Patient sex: M
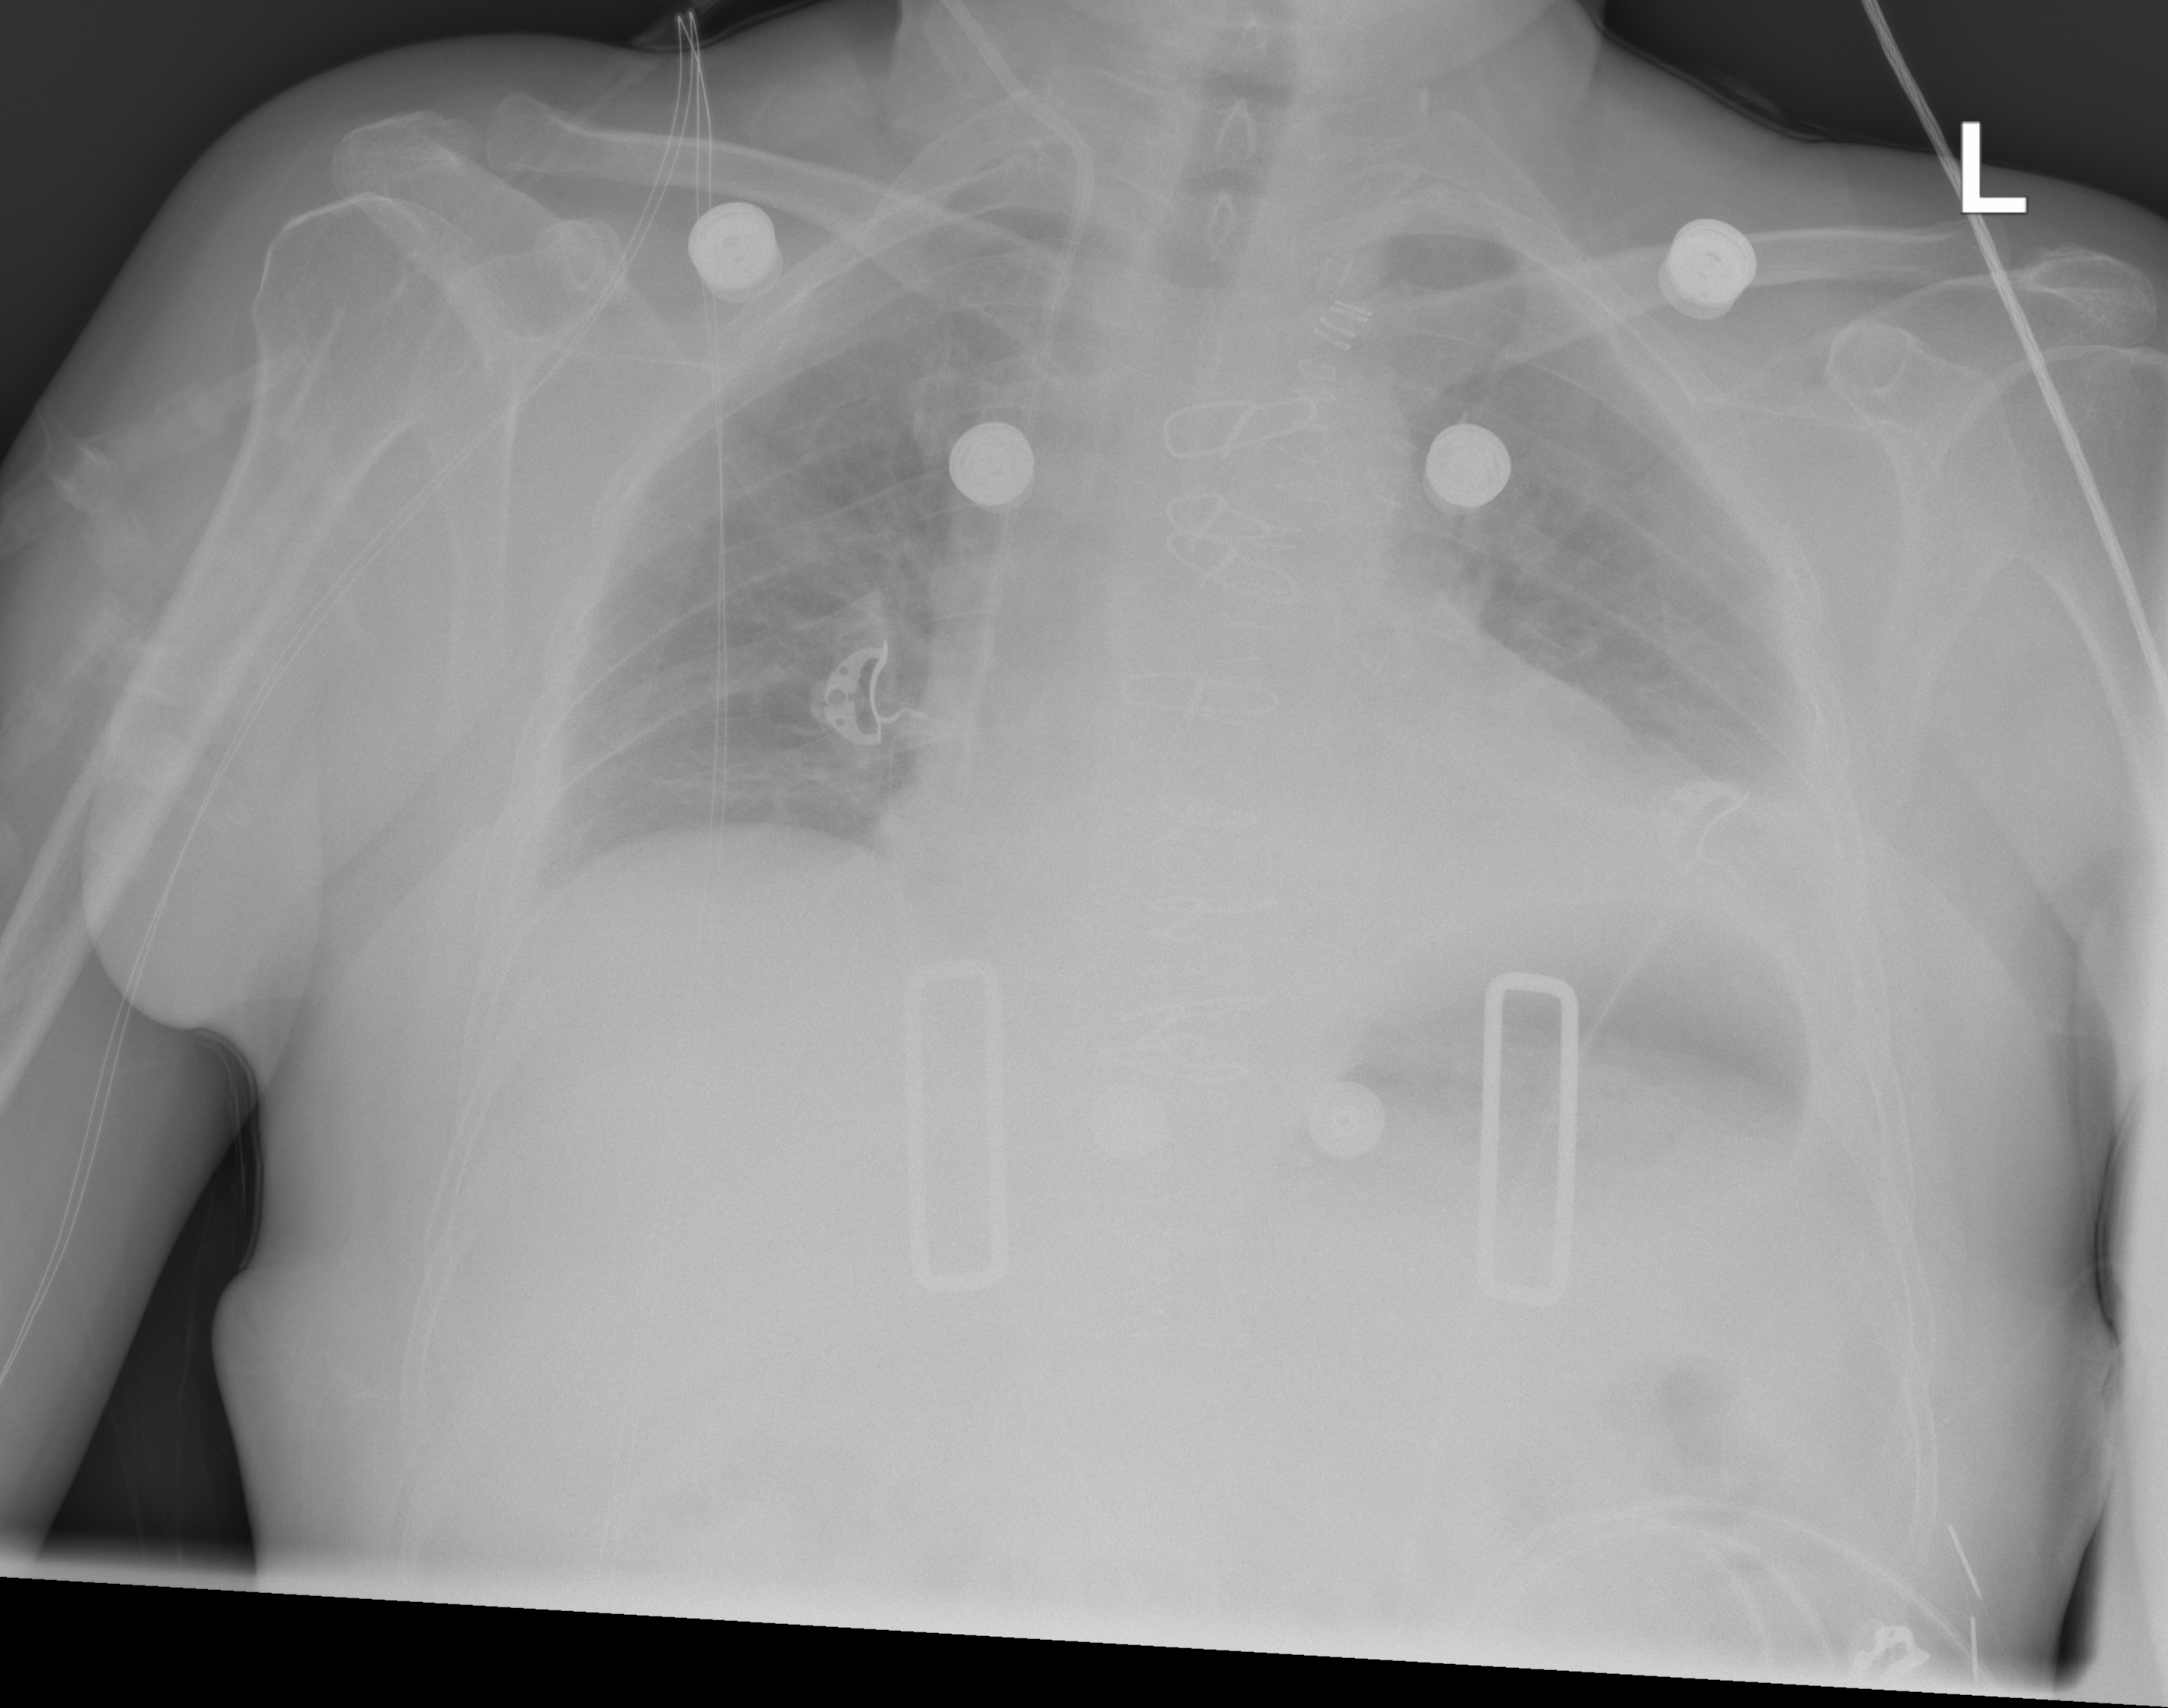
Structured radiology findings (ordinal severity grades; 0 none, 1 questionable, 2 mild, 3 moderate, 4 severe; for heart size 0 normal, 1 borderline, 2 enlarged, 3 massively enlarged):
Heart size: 2
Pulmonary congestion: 1
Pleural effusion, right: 0
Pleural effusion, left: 2
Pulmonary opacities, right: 0
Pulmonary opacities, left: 0
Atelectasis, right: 2
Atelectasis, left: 2